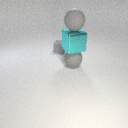
large gray rubber sphere below large gray rubber sphere